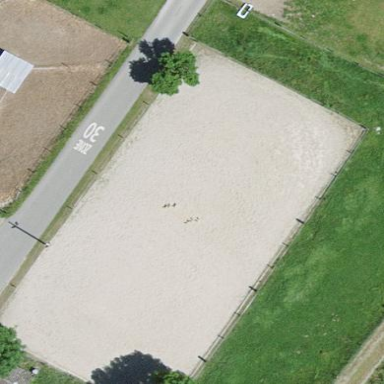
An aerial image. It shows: Equestrian pitch for leisure land activities.